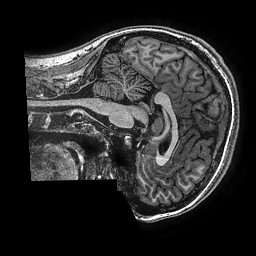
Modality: T1w
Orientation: sagittal
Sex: female
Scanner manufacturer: ge
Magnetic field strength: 3 T
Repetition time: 0.00766 s
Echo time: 0.003476 s